Question: My Textbook says: Notice in this example, you aren't actually erasing the stack contents. If you're storing secret data, you should overwrite it with zeroes, or (ideally) garbage data. For
now, we can just leave our garbage lying around.

Aren't the contents that are saved on the stack removed after executing this?
'''
add $30, $30, $4
'''
Since it pops off all the saved contents.
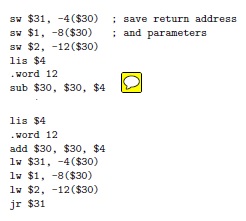
Answer: Merely incrementing the stack pointer does not change the contents of memory below the stack. It's the same as working with a string variable in C:
'''
char str[200] = { " Secret data" };
strcpy(str, "foo");
'''
At this point the variable's useful value by C convention is "foo". But of course the array contains
'''
fooSecret data< 184 more zero bytes >
'''
Just as a function that cares to look can see the secret data in the string, another function or process running malicious code that knows your code doesn't erase its stack could read old "popped" data there. If it's a password or other value conferring privilege, the bad guys are ahead.